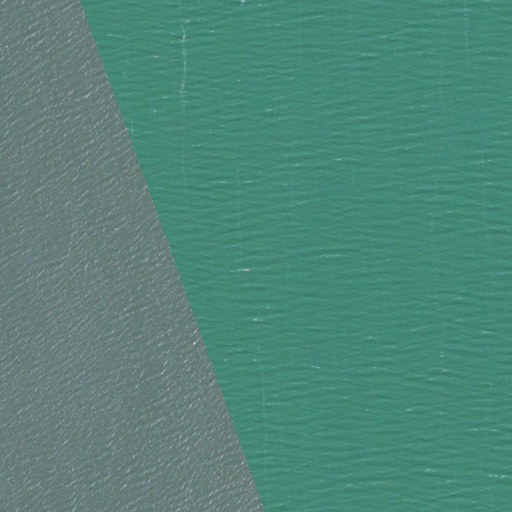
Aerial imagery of bar in Tennessee named McCullochs Bar containing only open water